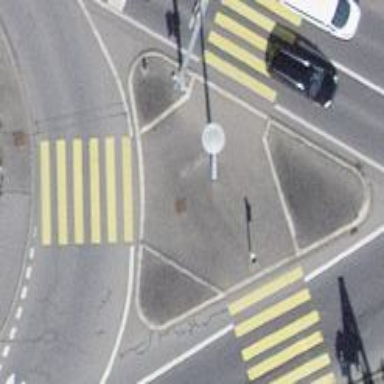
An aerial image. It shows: Footway located on traffic island.